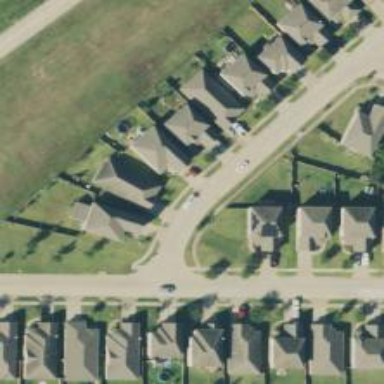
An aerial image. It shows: Residential road with separate sidewalk.